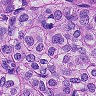
Metastatic tissue present: yes